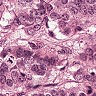
Metastatic tissue present: yes